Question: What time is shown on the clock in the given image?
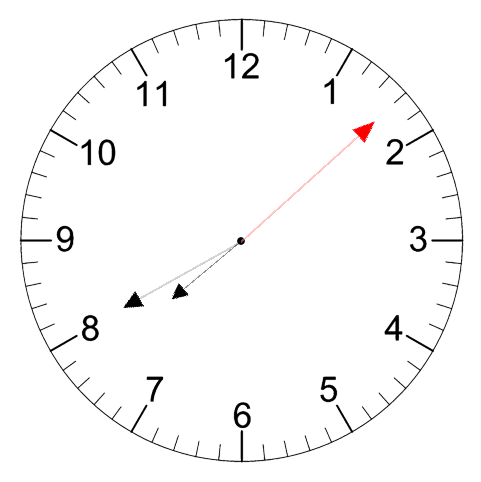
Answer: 07:40:08